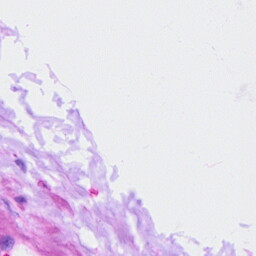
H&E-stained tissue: Ovarian